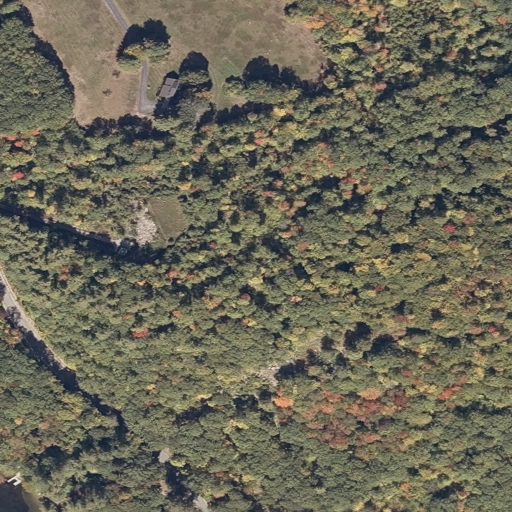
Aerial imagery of ridge(s) in Maine named Lower Ridge containing deciduous forest, mixed forest, pasture, open development, low intensity development, grassland, medium intensity development, open water, and herbaceous wetlands